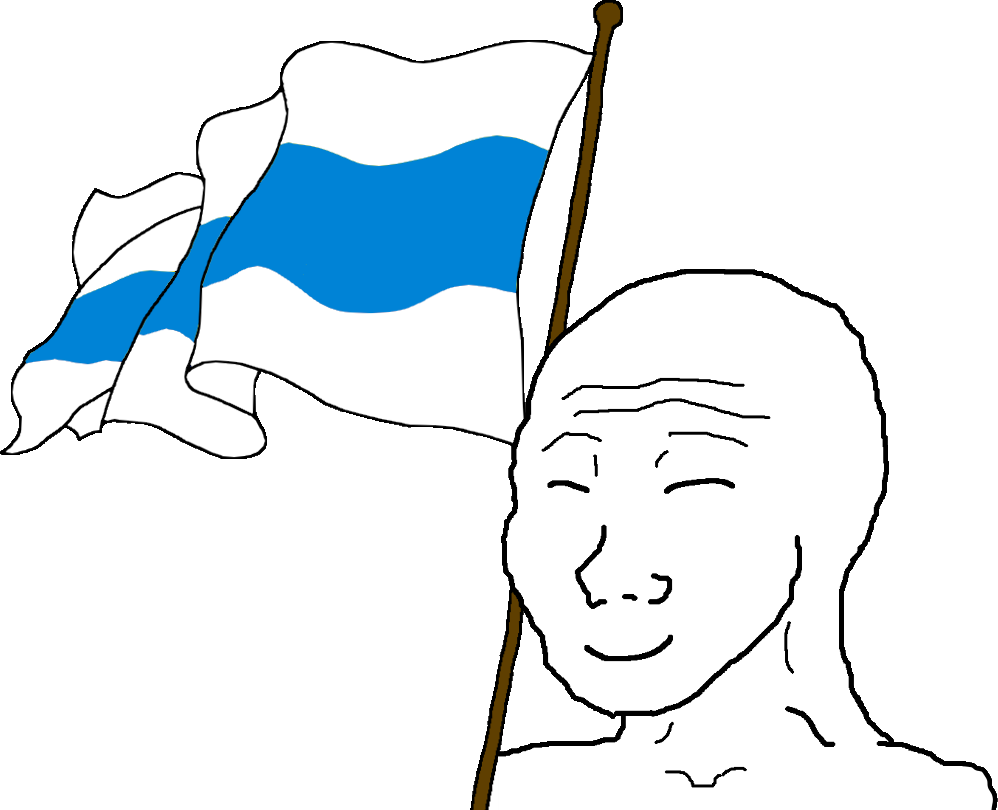
Label: 5_Bloomer